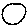
Label: circle